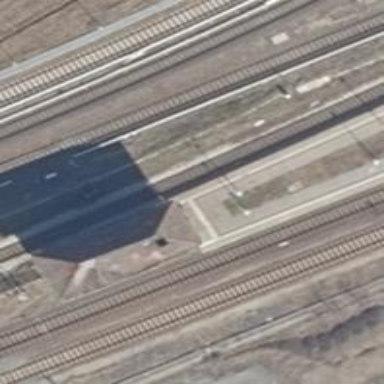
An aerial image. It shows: Railway signal.